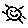
Label: sun